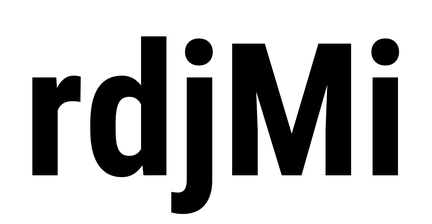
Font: Roboto_Condensed_Bold